Question: I want to display a horizontal line with words in the middle so that it looks like following:

I'm trying this and doesn't work:
'''
<h2><span>Test</span></h2>
'''
'''
h2{
font-size: 100px;
border-top: solid 1px black;
width: 100%;
height: 50px;
margin-top: 25px;
top: 50%;
z-index: 1;
}
span{
background: #fff;
padding: 0 20px;
margin-top:-25px;
display: inline-block;
z-index: 5;
}
'''
<URL>
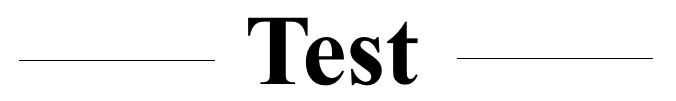
Answer: you can used to ':after'
as like this
'''
<h2><span class="line-center">Test</span></h2>
'''
'''
.line-center{
margin:0;padding:0 10px;
background:#fff;
display:inline-block;
}
h2{
text-align:center;
position:relative;
z-index:2;
}
h2:after{
content:"";
position:absolute;
top:50%;
left:0;
right:0;
border-top:solid 1px red;
z-index:-1;
}
'''
<URL>